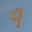
Label: 9